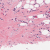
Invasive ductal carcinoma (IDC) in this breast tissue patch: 0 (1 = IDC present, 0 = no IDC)